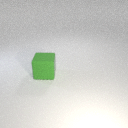
large green rubber cube